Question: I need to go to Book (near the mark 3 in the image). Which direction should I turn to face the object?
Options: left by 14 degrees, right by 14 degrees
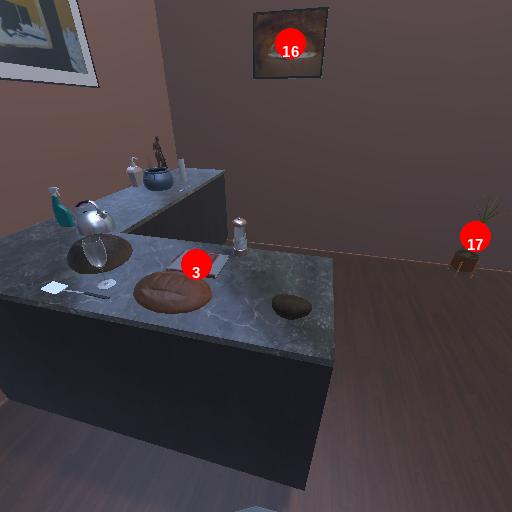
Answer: left by 14 degrees